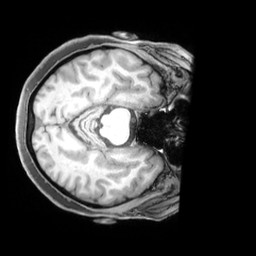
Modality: T1w
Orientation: axial
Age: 56
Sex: female
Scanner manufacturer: siemens
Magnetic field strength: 3 T
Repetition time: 1.97 s
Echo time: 0.00206 s